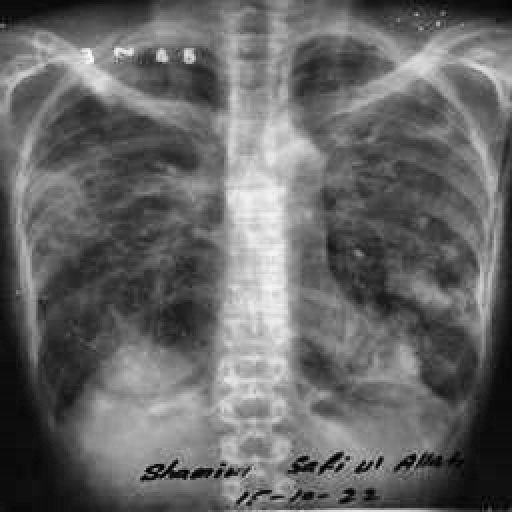
Finding: TUBERCULOSIS